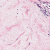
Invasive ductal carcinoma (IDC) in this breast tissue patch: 0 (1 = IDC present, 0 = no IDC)